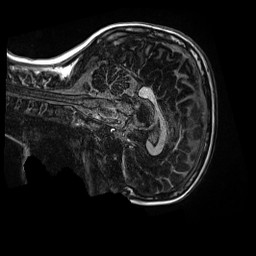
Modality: MP2RAGE
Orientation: sagittal
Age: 9
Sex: female
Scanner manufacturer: siemens
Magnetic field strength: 3 T
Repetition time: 4 s
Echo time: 0.00303 s